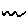
Label: zigzag